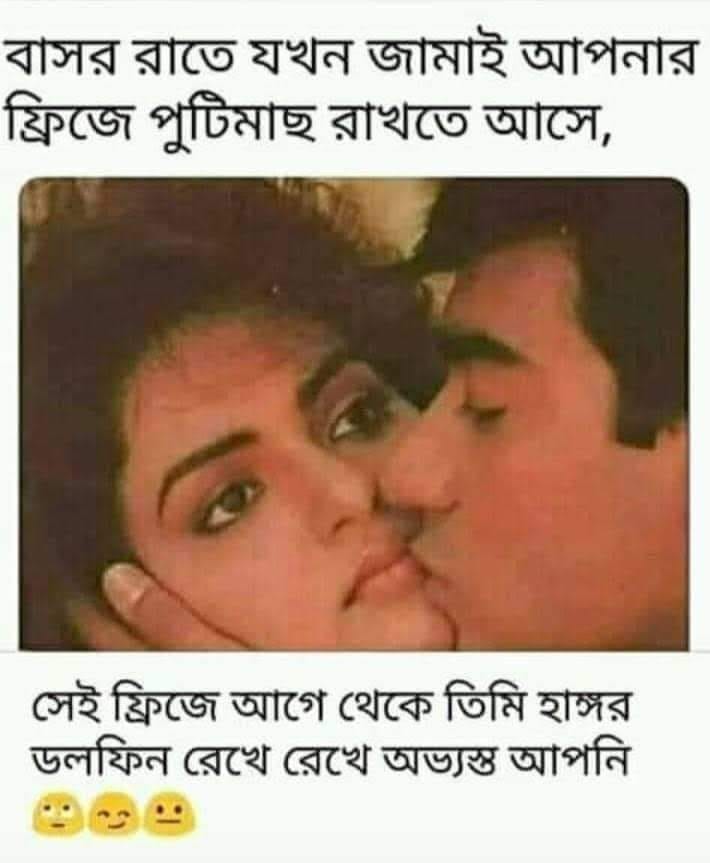
Caption: বাসর রাতে যখন জামাই আপনার ফ্রিজে পুটিমাছ রাখতে আসে, সেই ফ্রিজে আগে থেকে তিমি হাঙ্গর ডলফিন রেখে রেখে অভ্যস্ত আপনি
Label: hate